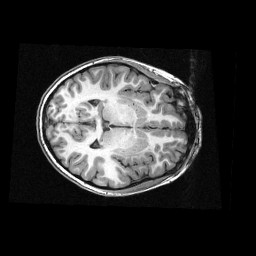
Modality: T1w
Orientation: axial
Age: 14
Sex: female
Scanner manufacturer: siemens
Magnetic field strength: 3 T
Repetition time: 2.3 s
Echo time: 0.00336 s